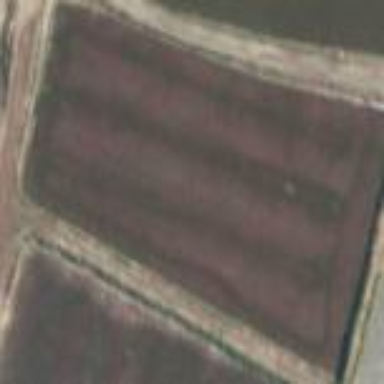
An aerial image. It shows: Farmland with cranberries as the crop.